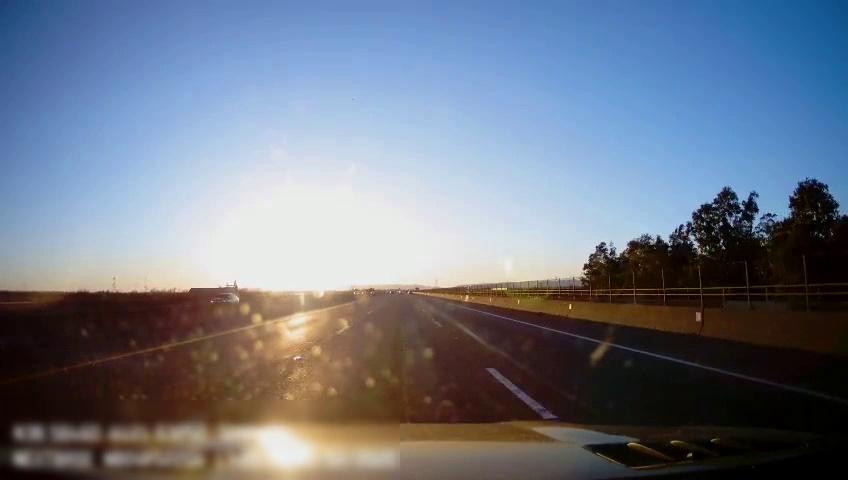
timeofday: Day
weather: Sunny
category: Drivable Space
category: Vehicles | SUV
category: Lanes | Alternate Lane
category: Lanes | Current Lane
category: Lanes | Current Lane
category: Lanes | Alternate Lane